Aerial crown-view tile of a tropical tree (Barro Colorado Island, Panama), acquired 20250414:
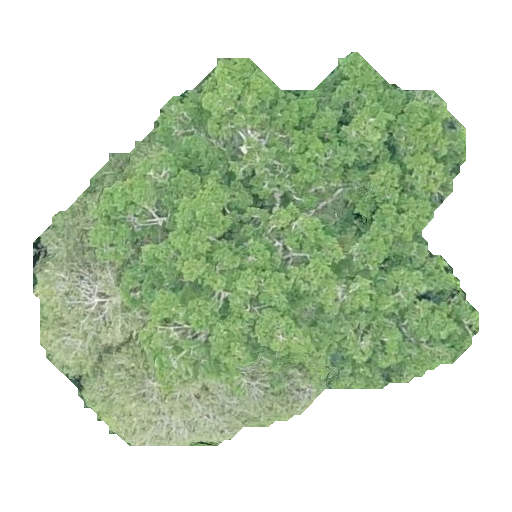
Species: Brosimum alicastrum
GBIF accepted scientific name: Brosimum alicastrum
Crown area: 183.772 m²